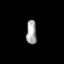
Tissue: prostate
Cell type: T cells
Senescence score: 0.2951
Nuclear area (px): 241
Mean DAPI intensity: 163.693